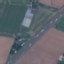
Label: Highway